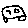
Label: car